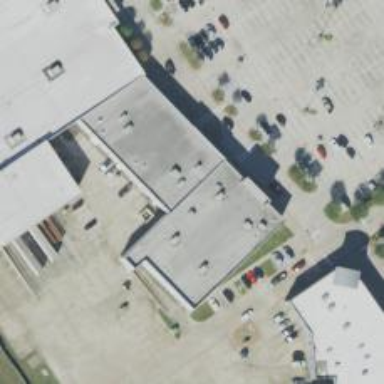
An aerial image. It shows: Veterinary facility.